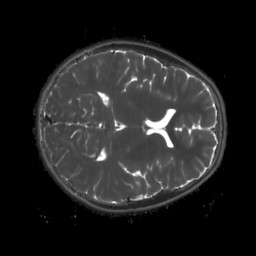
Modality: T2map
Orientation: axial
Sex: female
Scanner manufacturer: siemens
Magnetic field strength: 3 T
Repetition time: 4 s